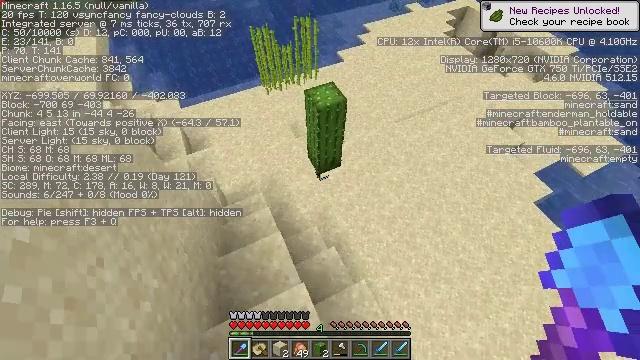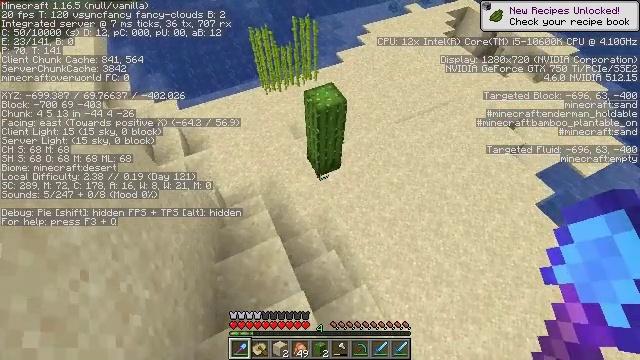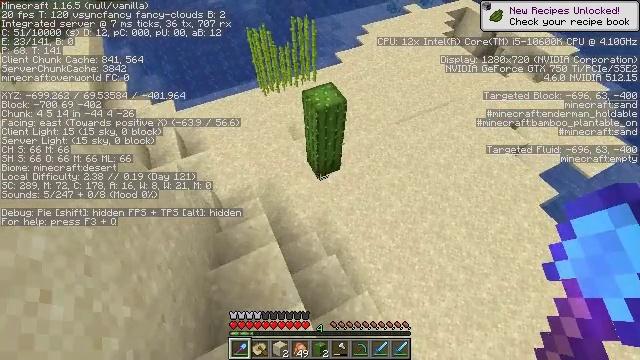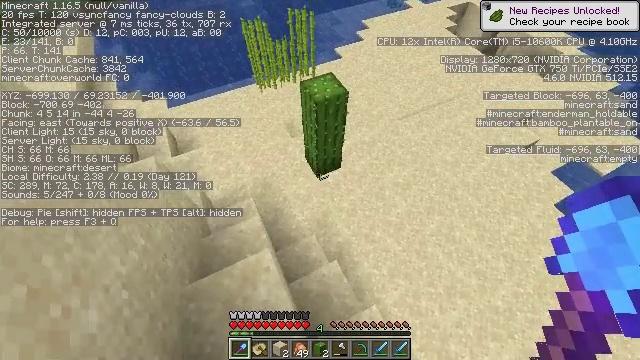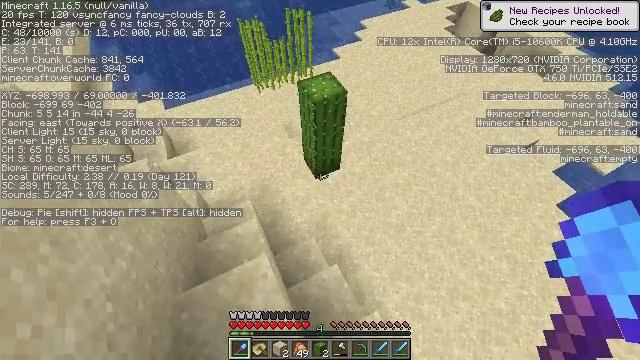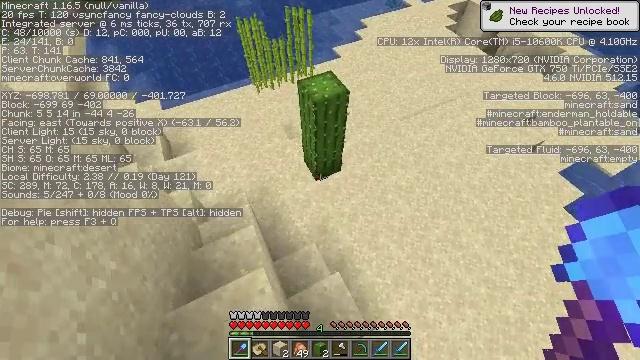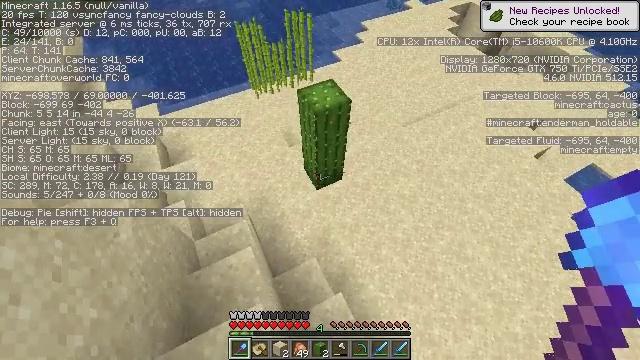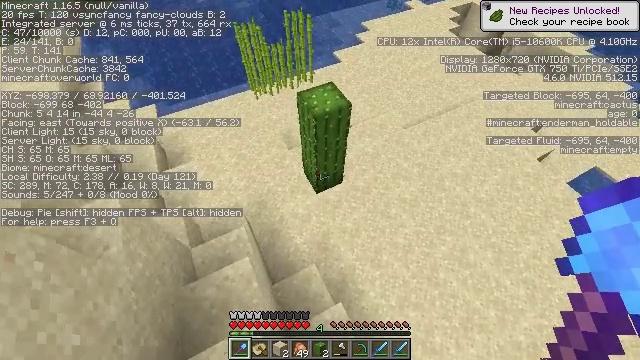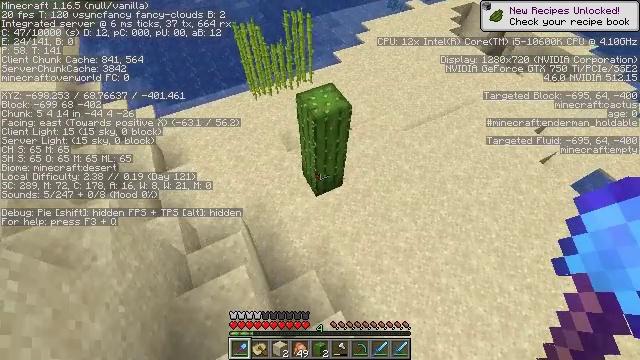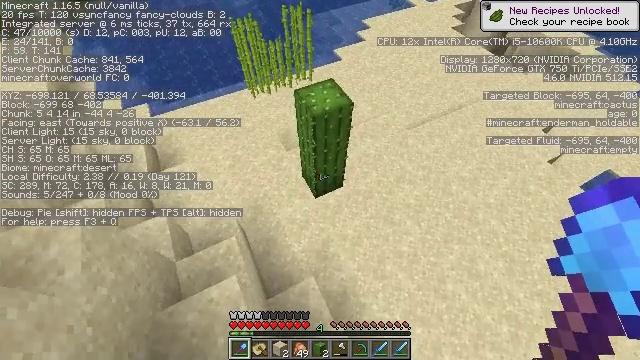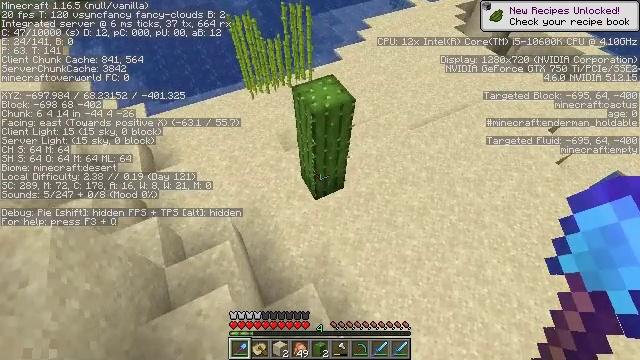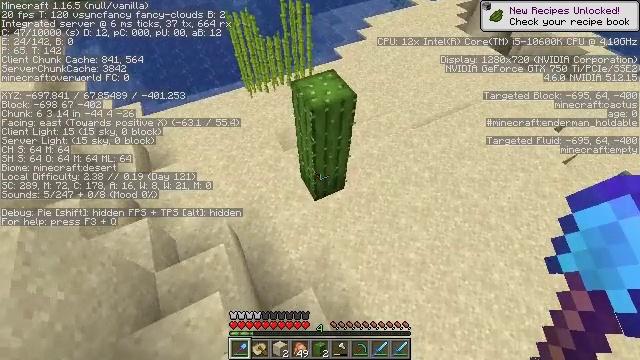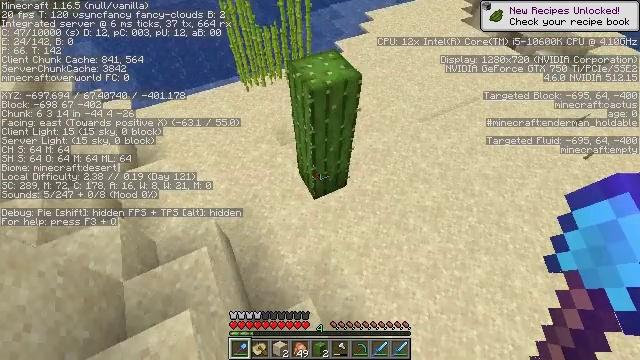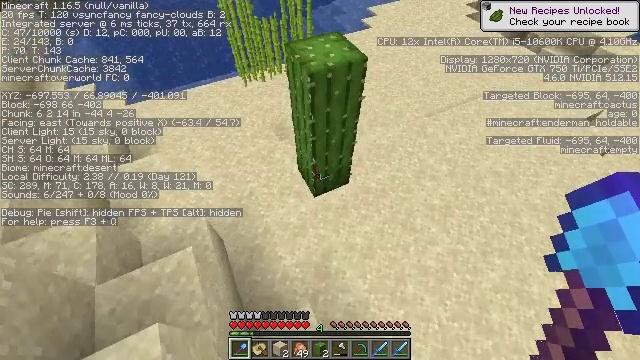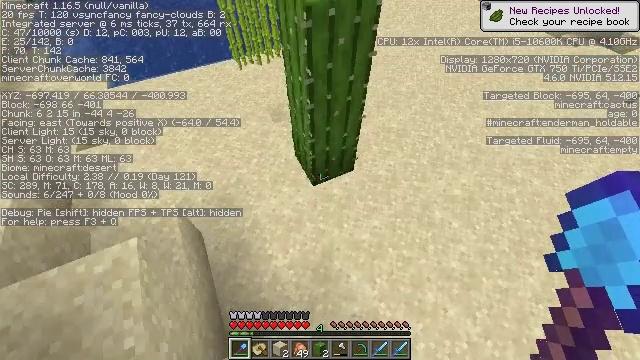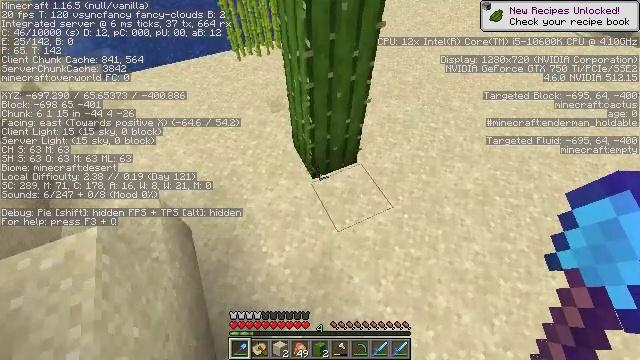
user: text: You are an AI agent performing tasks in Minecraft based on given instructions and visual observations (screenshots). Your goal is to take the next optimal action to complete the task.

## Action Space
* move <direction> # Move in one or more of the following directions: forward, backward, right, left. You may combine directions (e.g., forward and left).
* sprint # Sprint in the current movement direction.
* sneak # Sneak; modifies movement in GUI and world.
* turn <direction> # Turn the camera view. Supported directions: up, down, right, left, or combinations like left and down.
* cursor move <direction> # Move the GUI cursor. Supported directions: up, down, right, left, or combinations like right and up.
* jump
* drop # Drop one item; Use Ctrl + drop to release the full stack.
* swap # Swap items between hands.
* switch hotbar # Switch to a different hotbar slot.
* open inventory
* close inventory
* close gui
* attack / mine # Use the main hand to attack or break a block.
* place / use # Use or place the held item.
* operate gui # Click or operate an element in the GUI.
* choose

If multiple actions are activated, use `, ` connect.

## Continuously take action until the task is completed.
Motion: motion action
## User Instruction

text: Mine cactus from the desert.
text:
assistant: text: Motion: move forward
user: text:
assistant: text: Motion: move forward
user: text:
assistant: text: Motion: move forward
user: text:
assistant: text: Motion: move forward
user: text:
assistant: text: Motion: move forward
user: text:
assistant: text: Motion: move forward
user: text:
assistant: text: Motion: move forward
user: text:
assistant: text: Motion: move forward
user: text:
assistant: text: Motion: move forward
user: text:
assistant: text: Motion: move forward
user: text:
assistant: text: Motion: move forward
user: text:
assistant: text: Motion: move forward
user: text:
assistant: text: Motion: move forward and move right
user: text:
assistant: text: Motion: move forward and move right
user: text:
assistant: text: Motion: move forward and move right
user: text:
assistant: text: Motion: move forward and move right, turn left
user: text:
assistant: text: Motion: move forward and move right, turn left
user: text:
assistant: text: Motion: no_op
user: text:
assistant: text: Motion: turn up
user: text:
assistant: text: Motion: turn up
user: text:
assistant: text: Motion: turn up
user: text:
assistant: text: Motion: turn left and up
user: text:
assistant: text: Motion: turn up
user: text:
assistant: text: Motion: no_op
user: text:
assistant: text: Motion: attack / mine
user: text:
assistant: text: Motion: attack / mine
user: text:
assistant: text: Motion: attack / mine
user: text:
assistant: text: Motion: attack / mine
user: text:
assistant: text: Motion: attack / mine
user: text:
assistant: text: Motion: attack / mine